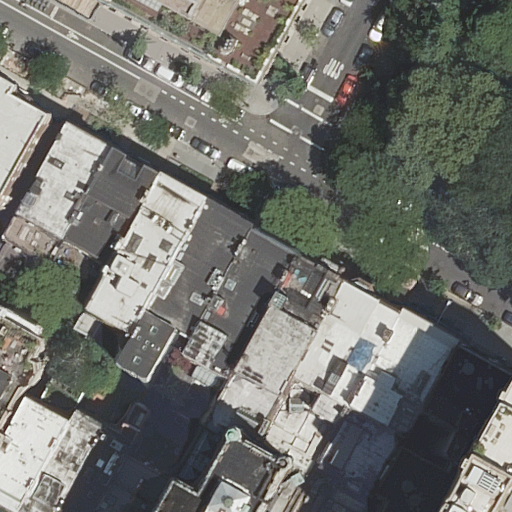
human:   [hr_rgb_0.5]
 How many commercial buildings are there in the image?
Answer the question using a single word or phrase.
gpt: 0

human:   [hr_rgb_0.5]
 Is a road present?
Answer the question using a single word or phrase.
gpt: yes

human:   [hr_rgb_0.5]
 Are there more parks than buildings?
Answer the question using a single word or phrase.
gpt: no

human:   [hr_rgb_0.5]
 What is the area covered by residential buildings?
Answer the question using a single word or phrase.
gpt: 3565m2

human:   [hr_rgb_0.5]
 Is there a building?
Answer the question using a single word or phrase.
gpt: yes

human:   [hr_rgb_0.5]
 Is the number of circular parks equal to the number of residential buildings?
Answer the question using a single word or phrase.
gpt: no

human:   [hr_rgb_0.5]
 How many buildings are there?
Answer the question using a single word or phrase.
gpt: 17

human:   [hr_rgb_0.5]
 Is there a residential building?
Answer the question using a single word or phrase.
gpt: yes

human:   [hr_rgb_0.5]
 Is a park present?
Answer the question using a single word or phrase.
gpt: yes

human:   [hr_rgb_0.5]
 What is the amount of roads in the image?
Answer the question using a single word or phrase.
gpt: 4

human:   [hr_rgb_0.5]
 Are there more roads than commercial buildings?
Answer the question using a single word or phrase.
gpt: yes

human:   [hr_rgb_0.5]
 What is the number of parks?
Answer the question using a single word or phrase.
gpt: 1

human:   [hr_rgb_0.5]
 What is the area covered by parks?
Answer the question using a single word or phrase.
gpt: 247m2

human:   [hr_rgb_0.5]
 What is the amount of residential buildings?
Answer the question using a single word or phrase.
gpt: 17

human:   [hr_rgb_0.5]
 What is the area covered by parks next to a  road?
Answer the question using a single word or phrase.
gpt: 247m2

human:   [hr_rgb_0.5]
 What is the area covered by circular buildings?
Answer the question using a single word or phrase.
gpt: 0m2

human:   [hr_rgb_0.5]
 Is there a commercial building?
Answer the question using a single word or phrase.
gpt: no

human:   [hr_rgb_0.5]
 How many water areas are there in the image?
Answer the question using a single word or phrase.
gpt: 0

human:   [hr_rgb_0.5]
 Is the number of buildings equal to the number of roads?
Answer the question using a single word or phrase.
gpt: no

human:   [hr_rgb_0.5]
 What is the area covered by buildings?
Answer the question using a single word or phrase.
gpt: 3565m2

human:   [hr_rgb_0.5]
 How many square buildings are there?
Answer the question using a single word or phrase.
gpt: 0

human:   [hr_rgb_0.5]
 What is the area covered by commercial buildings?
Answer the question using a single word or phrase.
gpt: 0m2

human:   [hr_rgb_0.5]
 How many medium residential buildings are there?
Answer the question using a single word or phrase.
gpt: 9

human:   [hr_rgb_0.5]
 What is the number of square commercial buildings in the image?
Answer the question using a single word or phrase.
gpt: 0

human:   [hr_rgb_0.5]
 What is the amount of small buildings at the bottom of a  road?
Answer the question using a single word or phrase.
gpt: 6

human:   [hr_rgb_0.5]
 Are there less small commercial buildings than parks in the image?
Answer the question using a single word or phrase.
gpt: yes

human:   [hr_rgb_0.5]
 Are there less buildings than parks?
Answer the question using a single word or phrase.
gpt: no

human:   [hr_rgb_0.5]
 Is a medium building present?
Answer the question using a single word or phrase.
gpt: yes

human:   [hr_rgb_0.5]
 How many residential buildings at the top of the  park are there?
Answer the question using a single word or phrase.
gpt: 0

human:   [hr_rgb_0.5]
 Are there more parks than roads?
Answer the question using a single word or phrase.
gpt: no

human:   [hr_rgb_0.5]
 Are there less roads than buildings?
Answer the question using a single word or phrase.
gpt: yes

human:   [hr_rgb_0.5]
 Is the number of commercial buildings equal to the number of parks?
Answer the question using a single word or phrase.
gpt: no

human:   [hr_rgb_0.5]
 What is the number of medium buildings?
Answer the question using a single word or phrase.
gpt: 9

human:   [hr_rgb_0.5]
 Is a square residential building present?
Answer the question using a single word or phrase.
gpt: no

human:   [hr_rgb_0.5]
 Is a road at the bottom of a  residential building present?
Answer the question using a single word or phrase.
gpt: yes

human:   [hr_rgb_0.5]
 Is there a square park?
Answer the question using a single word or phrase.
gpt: no

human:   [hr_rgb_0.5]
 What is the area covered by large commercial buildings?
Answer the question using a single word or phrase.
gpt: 0m2

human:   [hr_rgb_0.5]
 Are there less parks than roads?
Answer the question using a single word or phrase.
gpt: yes

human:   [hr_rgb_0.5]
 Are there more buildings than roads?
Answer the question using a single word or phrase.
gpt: yes

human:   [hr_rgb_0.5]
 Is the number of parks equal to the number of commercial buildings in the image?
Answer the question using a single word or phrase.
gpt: no

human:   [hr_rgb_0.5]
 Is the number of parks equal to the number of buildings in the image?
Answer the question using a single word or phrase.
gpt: no

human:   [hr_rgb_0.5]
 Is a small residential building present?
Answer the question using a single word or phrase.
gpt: yes

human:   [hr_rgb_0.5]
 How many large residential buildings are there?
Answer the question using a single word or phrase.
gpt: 1

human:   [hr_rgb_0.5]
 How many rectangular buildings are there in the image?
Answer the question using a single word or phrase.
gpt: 11

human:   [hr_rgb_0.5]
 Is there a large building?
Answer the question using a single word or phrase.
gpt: yes

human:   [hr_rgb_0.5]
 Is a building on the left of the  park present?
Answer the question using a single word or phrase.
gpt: yes

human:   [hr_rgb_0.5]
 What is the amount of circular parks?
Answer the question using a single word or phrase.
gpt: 0

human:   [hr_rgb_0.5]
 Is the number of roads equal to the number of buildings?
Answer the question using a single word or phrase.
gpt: no

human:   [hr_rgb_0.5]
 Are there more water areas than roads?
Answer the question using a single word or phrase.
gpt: no

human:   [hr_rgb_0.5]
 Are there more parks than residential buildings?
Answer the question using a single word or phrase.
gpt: no

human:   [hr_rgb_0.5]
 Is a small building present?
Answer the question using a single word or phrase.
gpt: yes

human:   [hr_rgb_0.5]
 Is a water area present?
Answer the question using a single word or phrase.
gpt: no

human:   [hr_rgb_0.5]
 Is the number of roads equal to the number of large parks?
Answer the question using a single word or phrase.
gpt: no

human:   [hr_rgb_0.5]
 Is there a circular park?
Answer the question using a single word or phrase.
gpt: no

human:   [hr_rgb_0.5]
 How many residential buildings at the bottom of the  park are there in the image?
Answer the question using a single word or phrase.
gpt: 16

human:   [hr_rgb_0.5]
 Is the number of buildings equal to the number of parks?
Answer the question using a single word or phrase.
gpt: no

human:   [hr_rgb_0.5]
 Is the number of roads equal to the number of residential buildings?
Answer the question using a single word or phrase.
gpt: no

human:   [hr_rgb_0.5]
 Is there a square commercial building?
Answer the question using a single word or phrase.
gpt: no

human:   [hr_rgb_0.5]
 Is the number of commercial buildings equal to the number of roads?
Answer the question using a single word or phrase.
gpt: no

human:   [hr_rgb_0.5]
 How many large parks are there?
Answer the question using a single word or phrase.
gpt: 0

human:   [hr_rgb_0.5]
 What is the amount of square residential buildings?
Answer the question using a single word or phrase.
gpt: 0

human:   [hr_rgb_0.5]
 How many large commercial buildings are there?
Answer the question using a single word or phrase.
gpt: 0

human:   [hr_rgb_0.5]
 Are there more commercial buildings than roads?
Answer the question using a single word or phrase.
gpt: no

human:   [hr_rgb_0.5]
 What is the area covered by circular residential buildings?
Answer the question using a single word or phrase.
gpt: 0m2